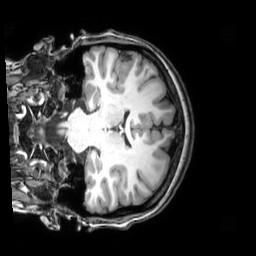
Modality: T1w
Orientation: coronal
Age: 25
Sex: female